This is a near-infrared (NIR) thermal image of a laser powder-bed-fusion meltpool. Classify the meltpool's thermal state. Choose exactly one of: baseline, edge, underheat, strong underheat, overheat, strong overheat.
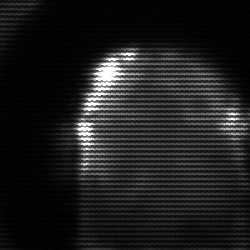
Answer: baseline